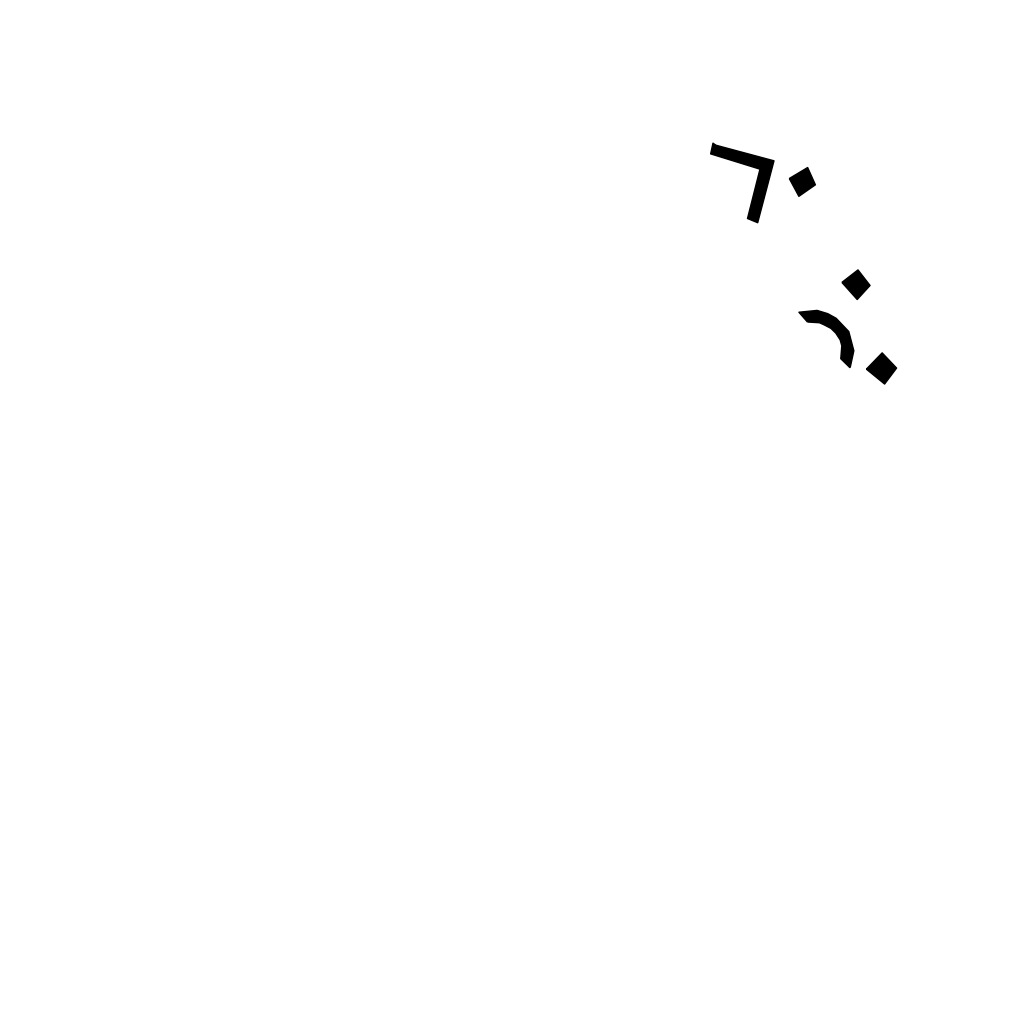
Tags: overhead vector_map, special, modern, high_rise, density_1, Building, 1.0 km²